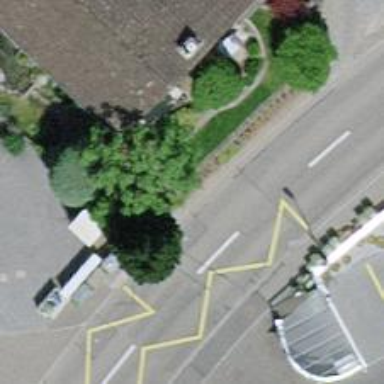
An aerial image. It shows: Public transport stop position.